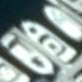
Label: civil